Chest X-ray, PA view. Patient: 24 years old, sex M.
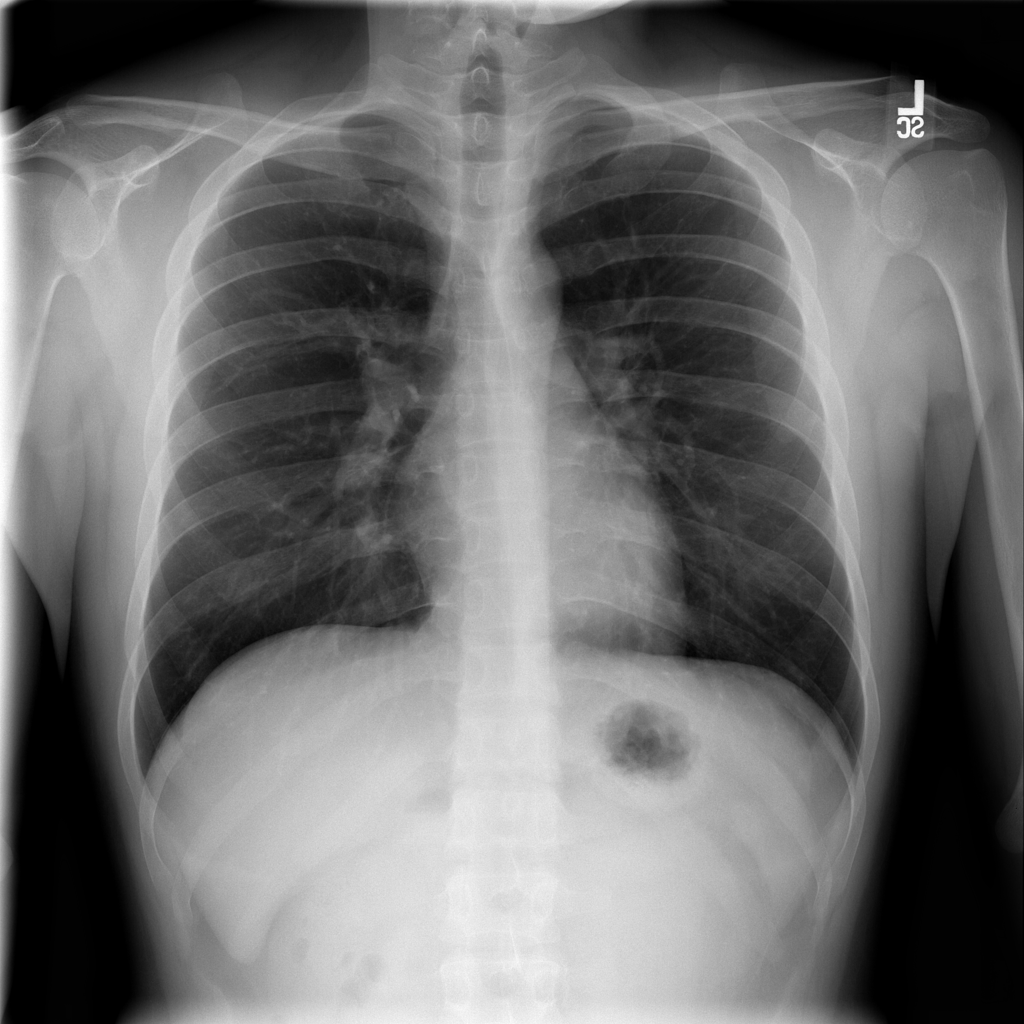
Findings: No Finding